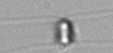
Label: Chaetoceros_similis